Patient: sex F, age 77
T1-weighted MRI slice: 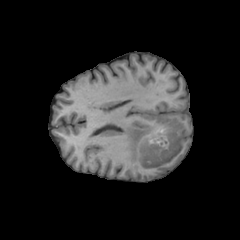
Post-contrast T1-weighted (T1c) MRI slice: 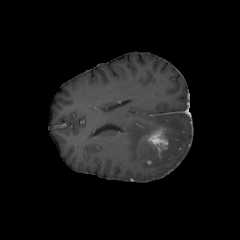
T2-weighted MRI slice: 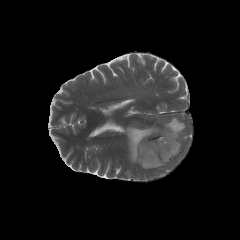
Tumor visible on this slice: yes
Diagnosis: Glioblastoma, IDH-wildtype
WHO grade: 4